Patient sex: M
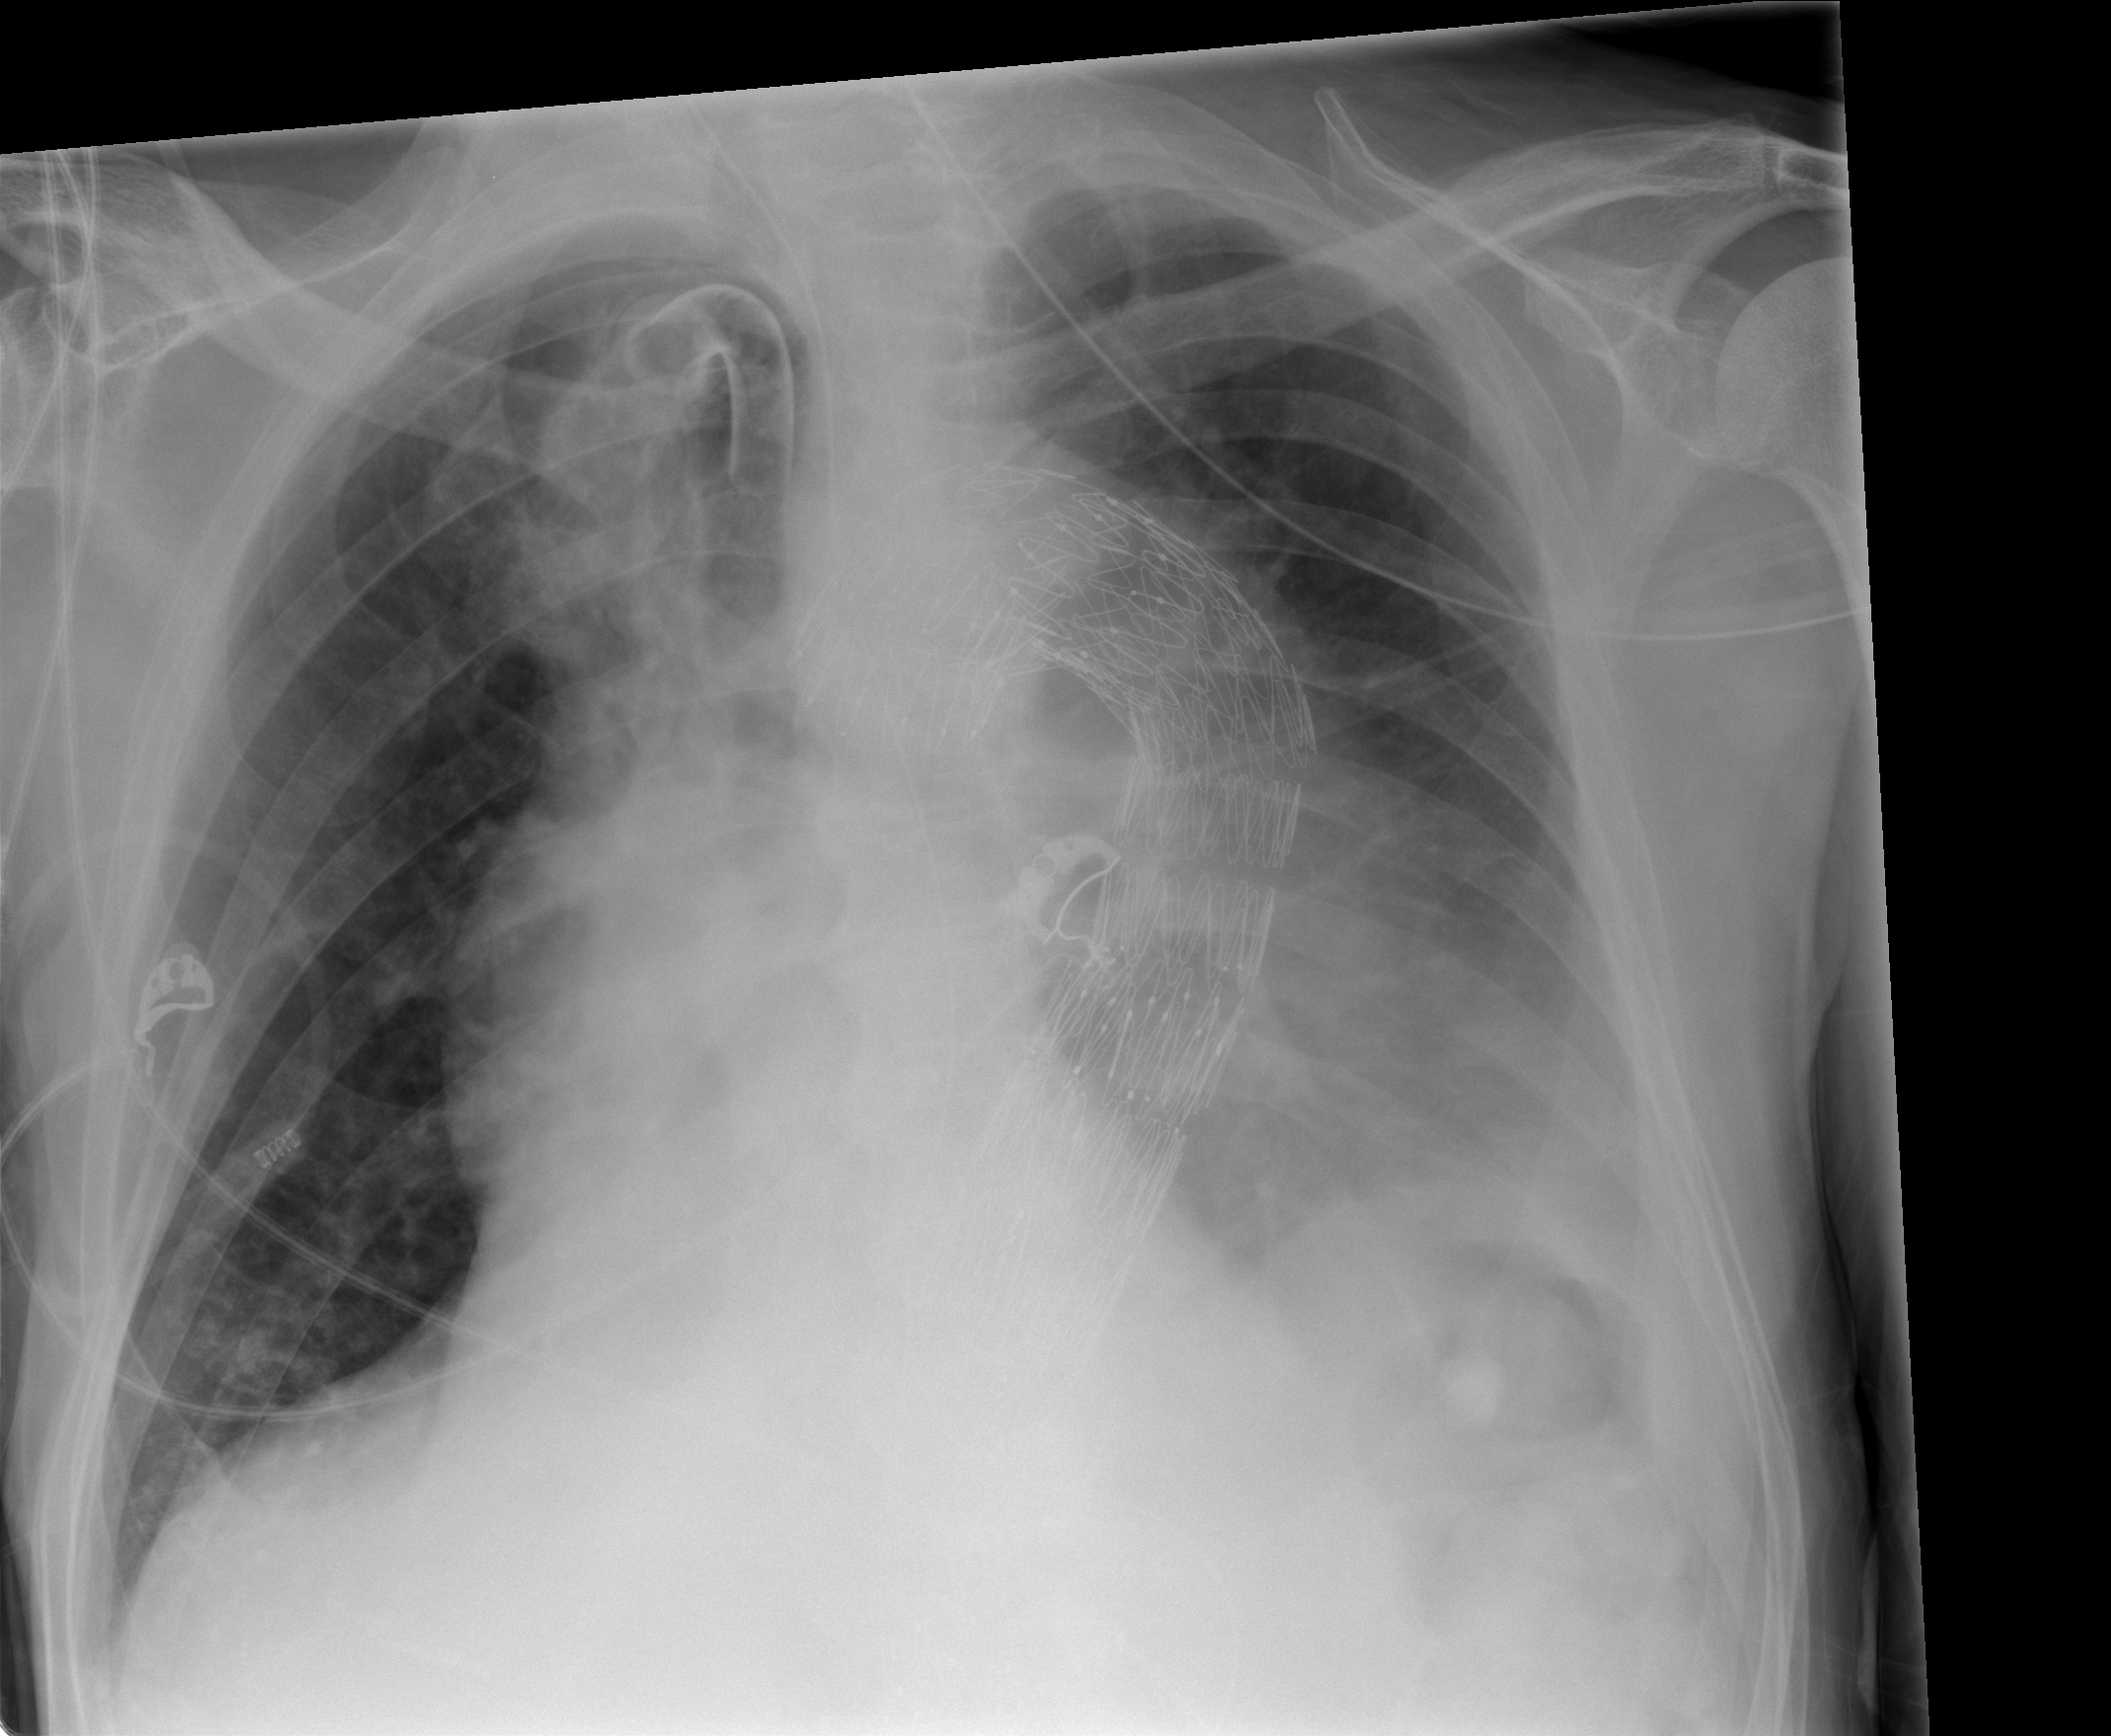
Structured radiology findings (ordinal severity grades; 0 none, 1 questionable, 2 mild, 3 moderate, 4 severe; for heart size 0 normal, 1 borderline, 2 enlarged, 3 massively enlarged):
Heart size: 0
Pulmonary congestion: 0
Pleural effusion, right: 0
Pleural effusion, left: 2
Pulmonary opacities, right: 0
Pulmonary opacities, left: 0
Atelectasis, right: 0
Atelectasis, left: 2